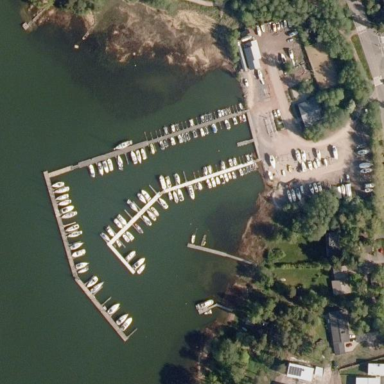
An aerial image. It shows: Marina on leisure land.